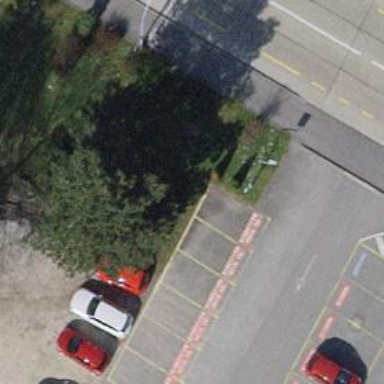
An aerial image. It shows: Urban environment with evergreen needle-leaved trees.